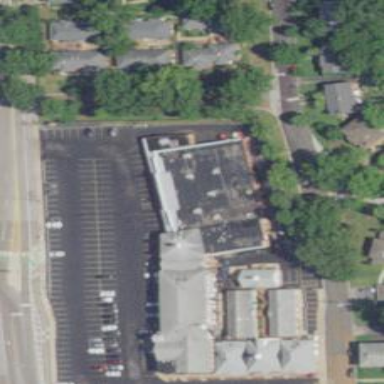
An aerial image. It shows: Commercial building.